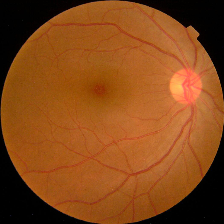
Diabetic retinopathy grade: No DR